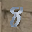
Label: 8